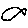
Label: fish